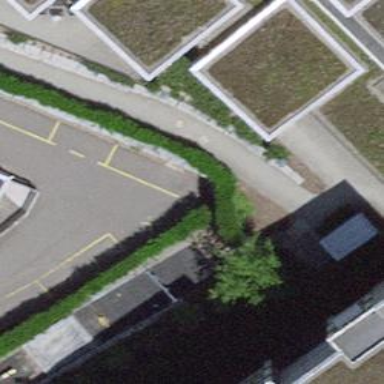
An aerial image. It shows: Hedge barrier.